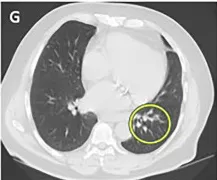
Comparison between baseline imaging and on-treatment imaging. Thoracic CT Scan at baseline.
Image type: radiology (ct)